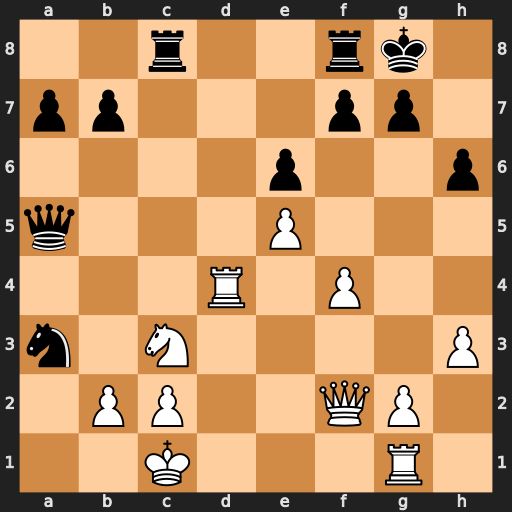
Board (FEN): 2r2rk1/pp3pp1/4p2p/q3P3/3R1P2/n1N4P/1PP2QP1/2K3R1
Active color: w
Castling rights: -
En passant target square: -
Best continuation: Ra4 Qxa4 Nxa4 Rxc2+ Qxc2 Nxc2 Kxc2